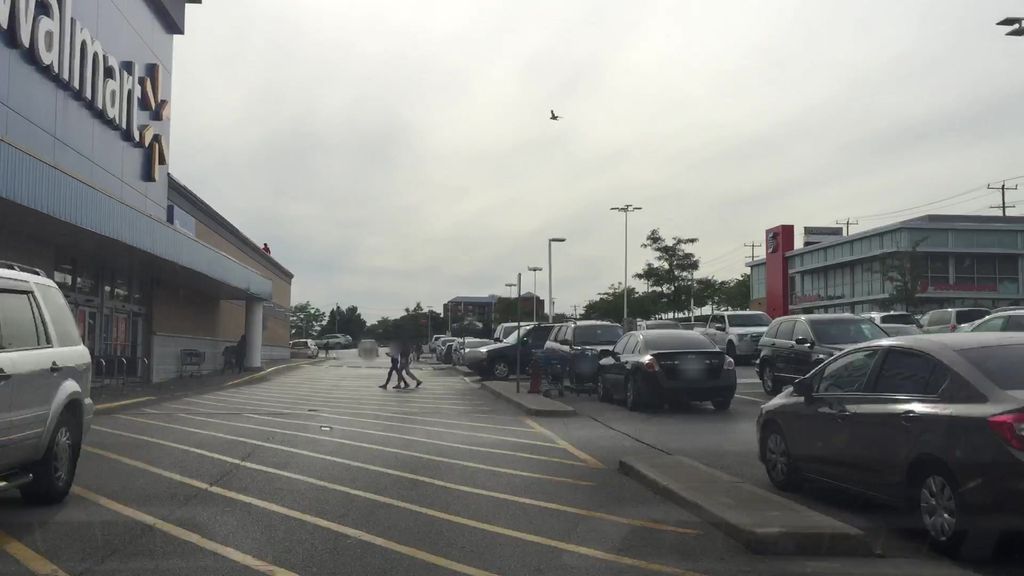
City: toronto